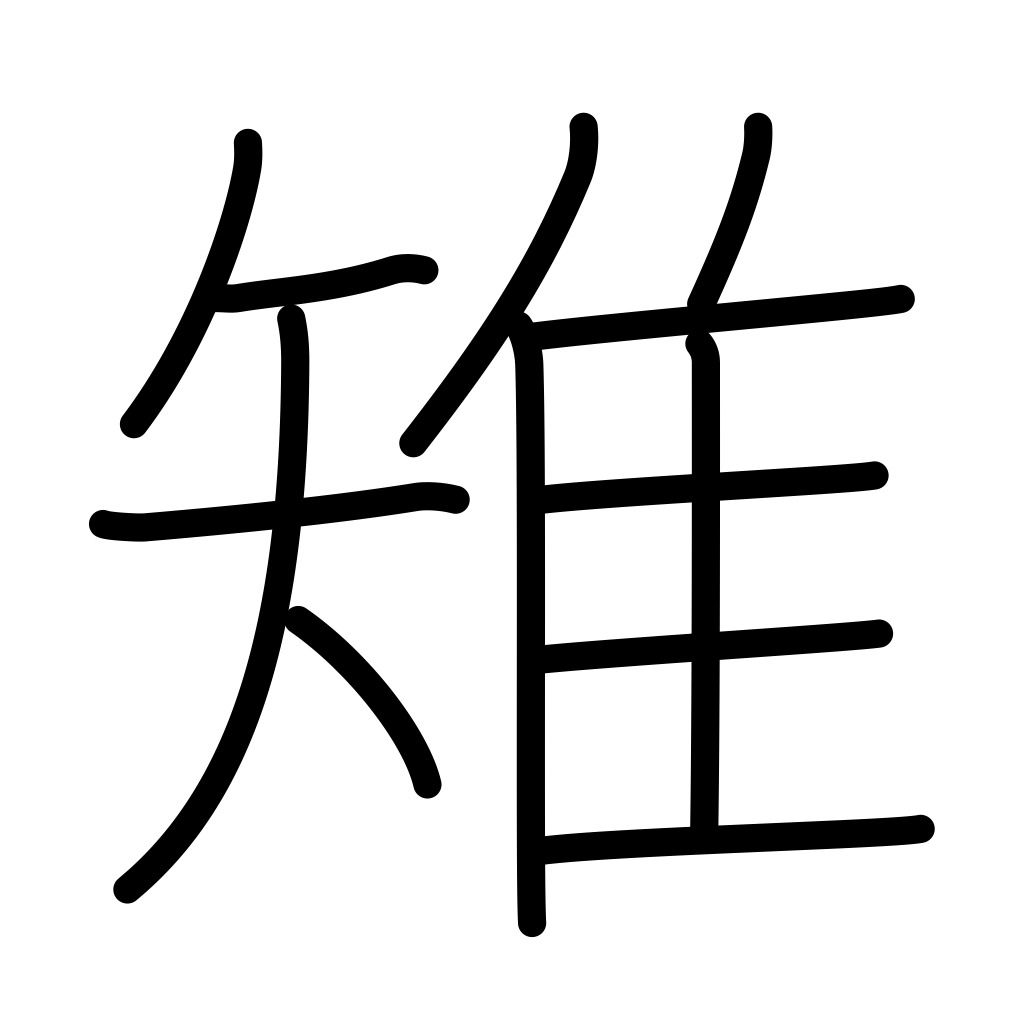
Meaning: pheasant